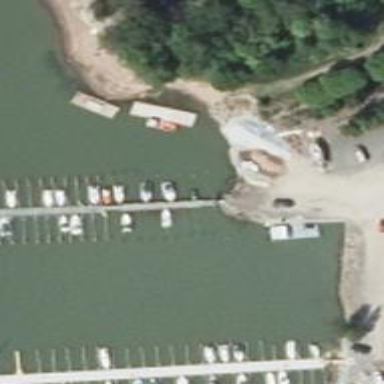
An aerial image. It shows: Man-made pier.